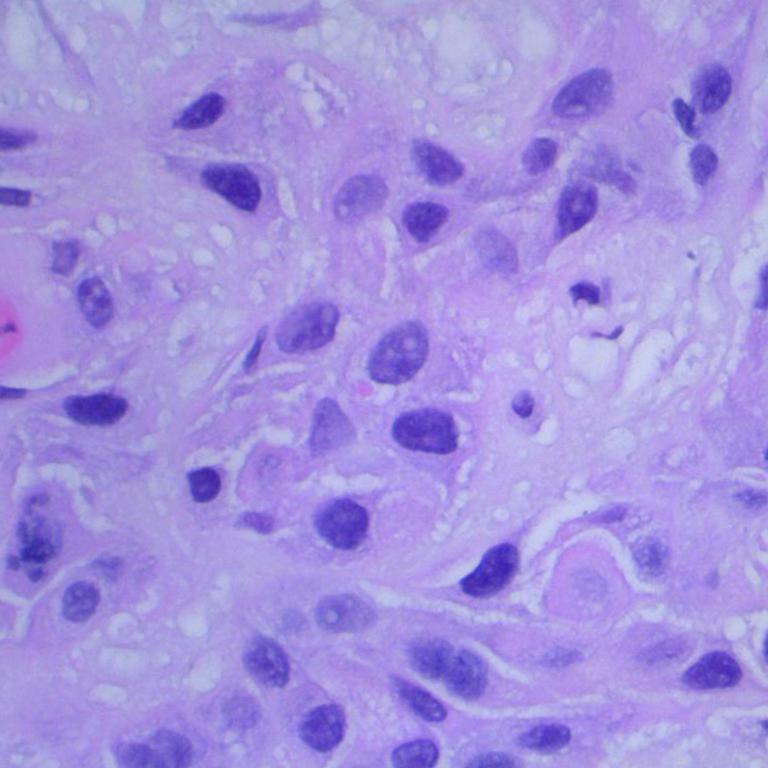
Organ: lung
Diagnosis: squamous carcinomas